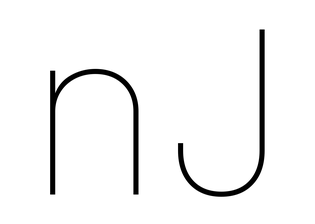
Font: Inter_Thin